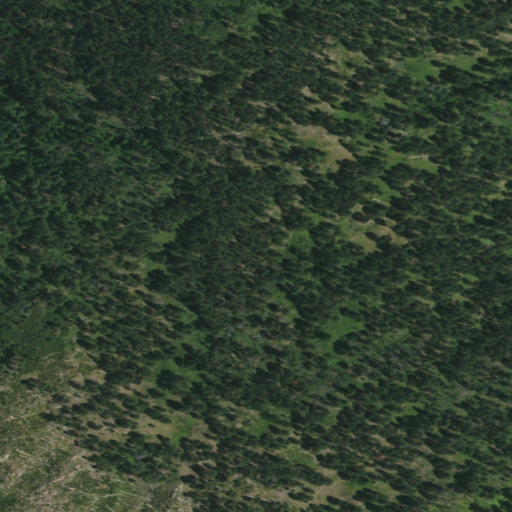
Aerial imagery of mountain in South Dakota named Dome Mountain containing evergreen forest, shrub, and grassland